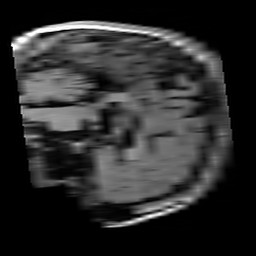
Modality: T1w
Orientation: sagittal
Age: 33
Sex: female
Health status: healthy
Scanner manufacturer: siemens
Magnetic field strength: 3 T
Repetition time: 4.1 s
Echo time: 0.0085 s